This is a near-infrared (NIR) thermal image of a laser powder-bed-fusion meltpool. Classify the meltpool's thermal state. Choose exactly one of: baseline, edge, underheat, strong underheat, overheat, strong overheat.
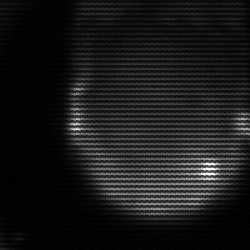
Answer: edge